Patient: sex F, age 56
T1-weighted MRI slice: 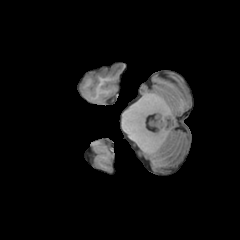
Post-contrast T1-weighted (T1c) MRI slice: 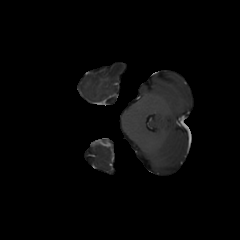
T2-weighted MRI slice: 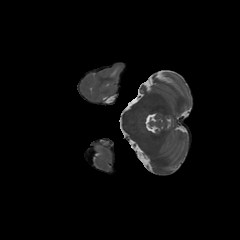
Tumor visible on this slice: yes
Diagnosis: Glioblastoma, IDH-wildtype
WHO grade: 4